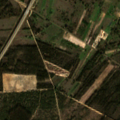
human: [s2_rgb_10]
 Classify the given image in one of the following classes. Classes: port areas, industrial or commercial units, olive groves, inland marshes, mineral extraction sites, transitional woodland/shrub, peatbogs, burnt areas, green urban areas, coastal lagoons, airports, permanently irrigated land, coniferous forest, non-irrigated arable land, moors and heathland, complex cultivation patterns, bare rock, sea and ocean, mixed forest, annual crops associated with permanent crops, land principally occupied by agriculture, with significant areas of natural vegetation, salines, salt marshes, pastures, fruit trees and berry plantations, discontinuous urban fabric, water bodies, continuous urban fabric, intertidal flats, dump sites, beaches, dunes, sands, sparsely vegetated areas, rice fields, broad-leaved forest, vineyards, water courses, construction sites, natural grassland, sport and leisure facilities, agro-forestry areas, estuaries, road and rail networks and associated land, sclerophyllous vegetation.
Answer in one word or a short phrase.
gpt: land principally occupied by agriculture, with significant areas of natural vegetation, broad-leaved forest, transitional woodland/shrub